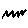
Label: zigzag